Brain MRI, t2w sequence, axial 2D slice.
Patient: age 31, sex M, weight 80 kg, height 1.78 m
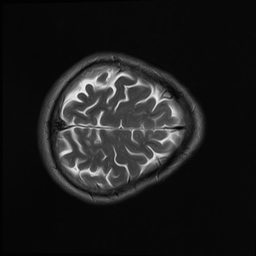